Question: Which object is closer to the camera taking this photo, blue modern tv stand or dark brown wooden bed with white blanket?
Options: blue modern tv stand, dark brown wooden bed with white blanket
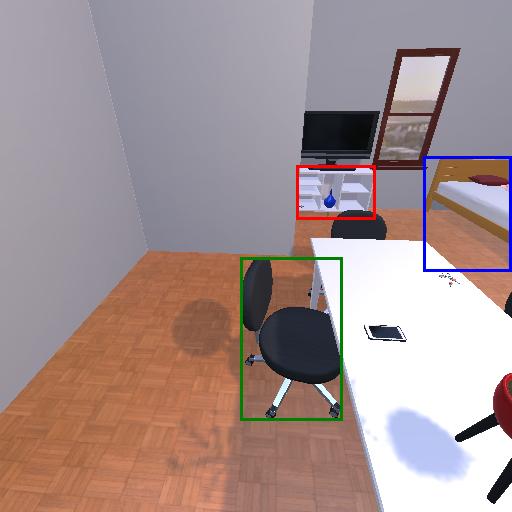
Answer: blue modern tv stand